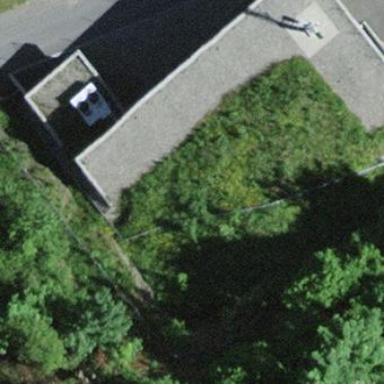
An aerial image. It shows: Service building.